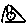
Label: triangle